Question: I have a 'QTableWidget' item. I fill this item with pandas 'DataFrame' data. I must print selected column values as a report. I can easily print data from DataFrame. However, I need to know 'verticalHeader' ('QTableWidget') labels to get data from 'DataFrame'. How can I get selected header labels from 'QTableWidget'?
I tried 'QTableWidget.selectionModel().selectedIndexes()' and 'QTableWidget.itemFromIndex()' method. I could only get items inside of the table not header labels.
Here is my table. I can get items under 'Product No', 'Product Option' and 'List Price (USD)' headers but I can't get these headers.

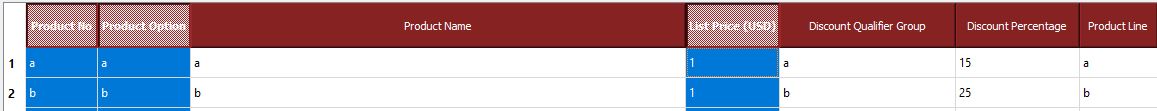
Answer: You can use 'QTableWidget.verticalHeaderItem()' with the table's current row. If the selected cells are all in the same row, you could do this ('table' refers to the QTableWidget).
'''
row = table.currentRow()
label = table.verticalHeaderItem(row).text()
'''
Or if cells are selected over multiple rows:
'''
rows = set(cell.row() for cell in table.selectedIndexes()) # set to remove duplicates, otherwise use a list
labels = [table.verticalHeaderItem(r).text() for r in rows]
'''
In the case that a row does not contain a vertical header item, use the 'text()' method only after you've checked that item returned is not None.
'''
headers = [table.verticalHeaderItem(r) for r in rows]
labels = [x.text() for x in headers if x is not None]
'''
Those are header items, not vertical. In that case use 'table.horizontalHeaderItem()' instead and get cell columns.